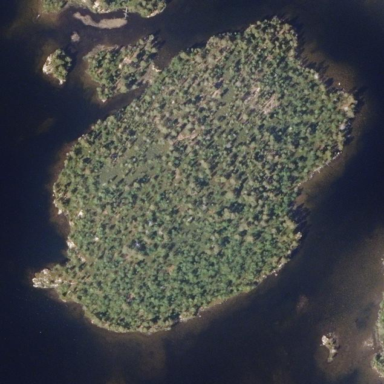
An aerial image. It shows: Islet.